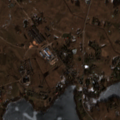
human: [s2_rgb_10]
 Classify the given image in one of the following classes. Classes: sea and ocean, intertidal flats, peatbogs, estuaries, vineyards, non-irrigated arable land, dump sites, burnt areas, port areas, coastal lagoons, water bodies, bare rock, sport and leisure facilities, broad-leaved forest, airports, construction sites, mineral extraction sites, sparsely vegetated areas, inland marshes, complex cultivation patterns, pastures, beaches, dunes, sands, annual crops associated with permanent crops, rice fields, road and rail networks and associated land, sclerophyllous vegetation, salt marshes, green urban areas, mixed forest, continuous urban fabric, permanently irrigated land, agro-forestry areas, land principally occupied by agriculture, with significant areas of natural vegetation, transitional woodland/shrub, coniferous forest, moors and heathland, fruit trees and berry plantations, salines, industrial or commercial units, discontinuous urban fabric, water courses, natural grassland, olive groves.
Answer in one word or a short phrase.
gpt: discontinuous urban fabric, industrial or commercial units, pastures, complex cultivation patterns, broad-leaved forest, water bodies